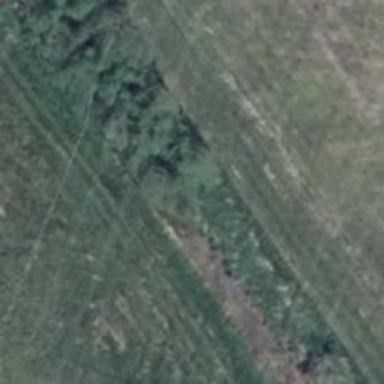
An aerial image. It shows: Row of trees in natural setting.